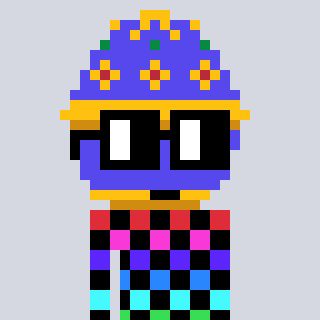
a pixel art character with square black glasses, a faberge-shaped head and a magenta-colored body on a cool background